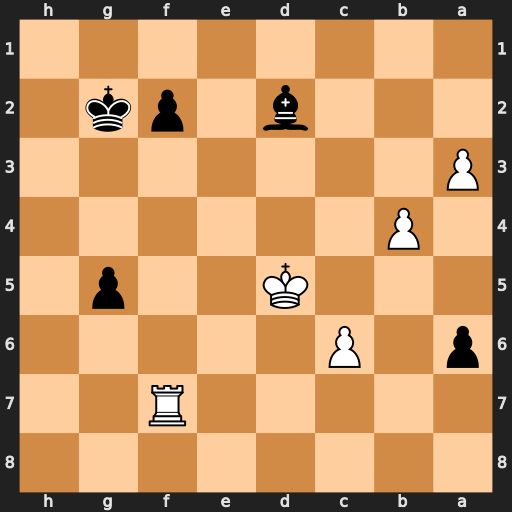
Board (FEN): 8/5R2/p1P5/3K2p1/1P6/P7/3b1pk1/8
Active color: b
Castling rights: -
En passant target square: -
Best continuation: Bf4 Rxf4 gxf4 c7 f1=Q